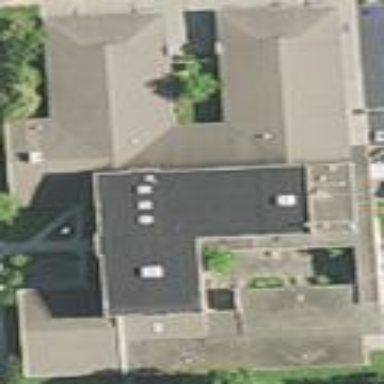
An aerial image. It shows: School building.